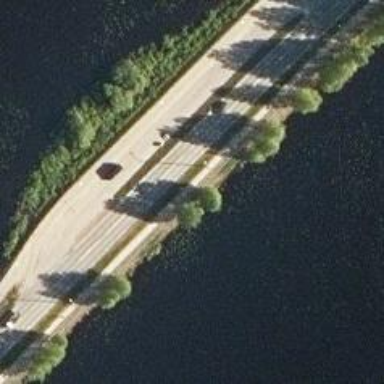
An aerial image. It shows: Secondary road with asphalt surface and embankment.